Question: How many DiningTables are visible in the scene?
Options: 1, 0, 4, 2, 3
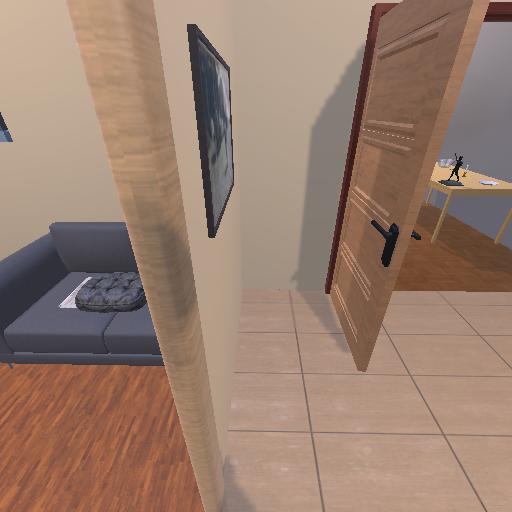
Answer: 1